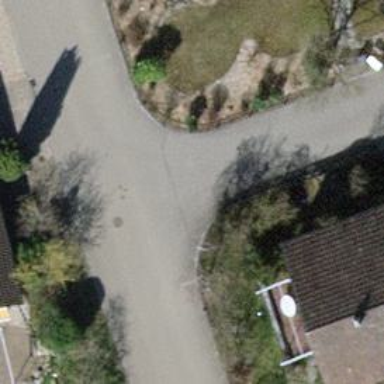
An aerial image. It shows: Smooth asphalt road in residential area.